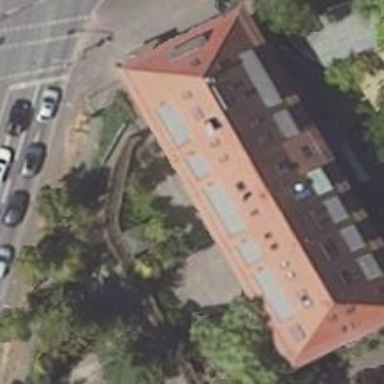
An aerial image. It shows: Hotel.